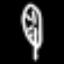
Label: leaf